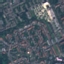
Land use / land cover class: Residential